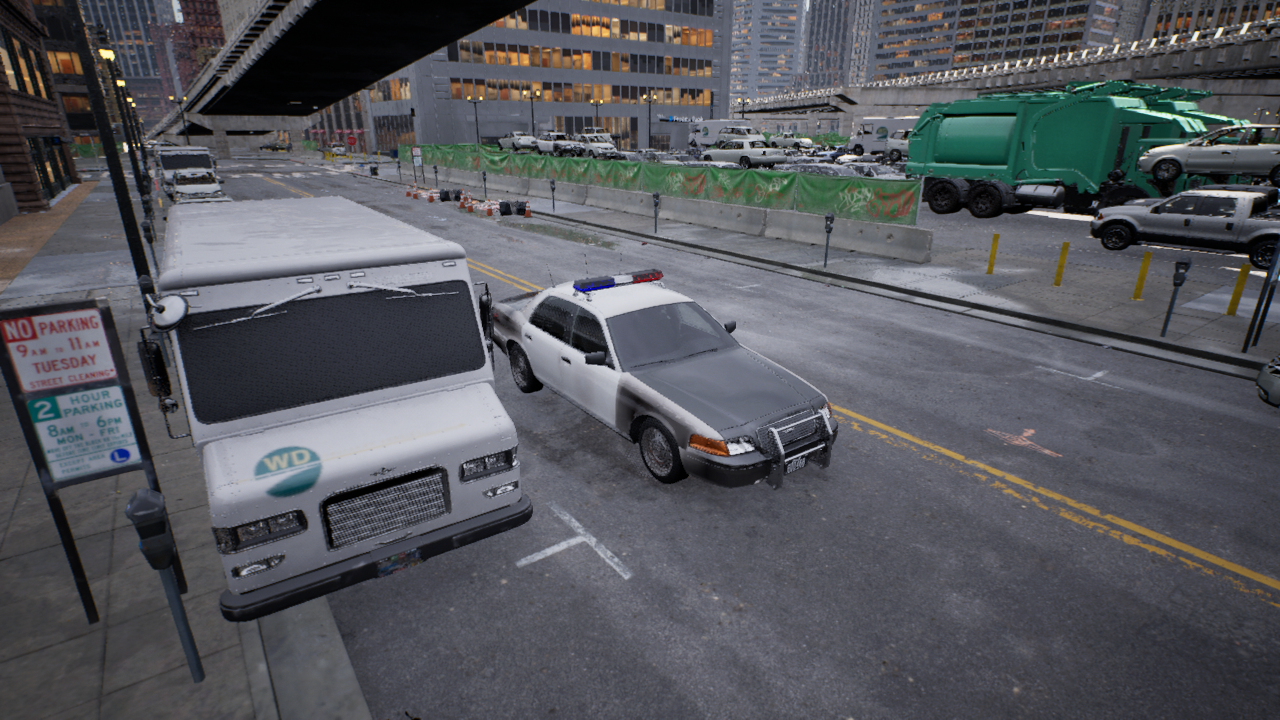
Venue: downtown
Lighting: clear day
Vehicle rig: sedan